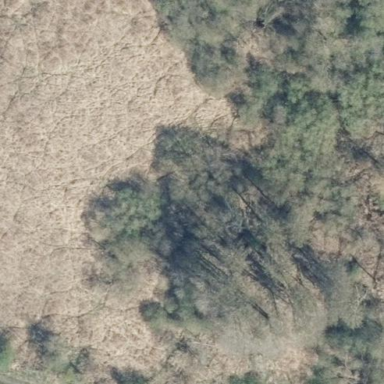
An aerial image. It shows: Landscape covered with heath.